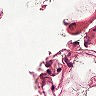
Metastatic tissue present: no